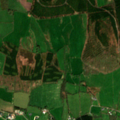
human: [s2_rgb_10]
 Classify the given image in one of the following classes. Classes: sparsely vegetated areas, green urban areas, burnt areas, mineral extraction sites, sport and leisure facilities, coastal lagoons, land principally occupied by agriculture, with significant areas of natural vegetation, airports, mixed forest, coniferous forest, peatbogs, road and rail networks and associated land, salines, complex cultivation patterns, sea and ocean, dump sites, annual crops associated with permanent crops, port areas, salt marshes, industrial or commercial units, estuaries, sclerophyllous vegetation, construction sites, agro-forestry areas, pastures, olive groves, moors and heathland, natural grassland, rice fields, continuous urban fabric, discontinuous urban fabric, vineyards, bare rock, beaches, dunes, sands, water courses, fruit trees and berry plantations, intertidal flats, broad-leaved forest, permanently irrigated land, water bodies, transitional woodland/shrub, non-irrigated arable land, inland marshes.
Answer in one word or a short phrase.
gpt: pastures, coniferous forest, transitional woodland/shrub